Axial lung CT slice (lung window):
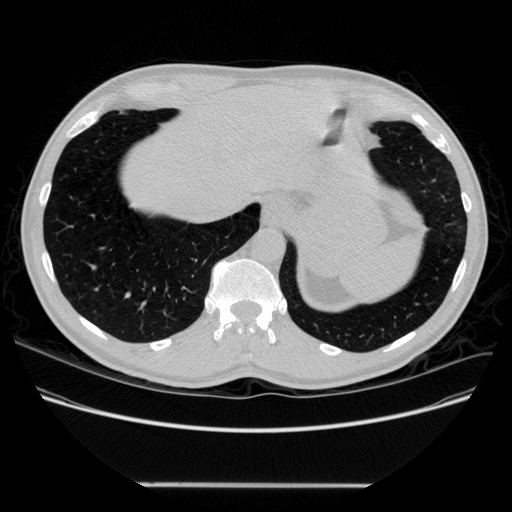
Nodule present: no